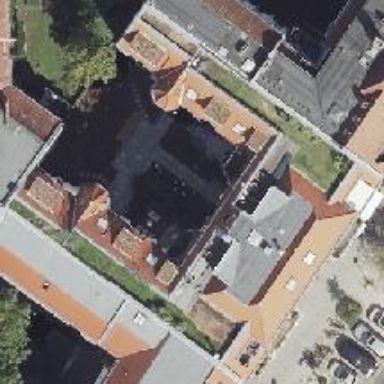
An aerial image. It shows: Building with apartments featuring unique double saltbox roof shape.